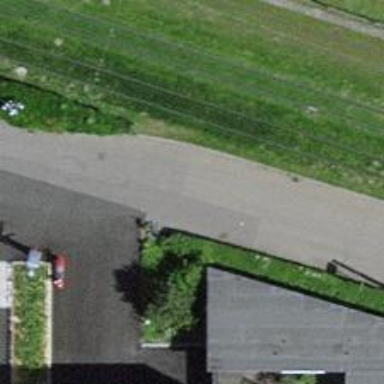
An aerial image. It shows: Asphalt service road.